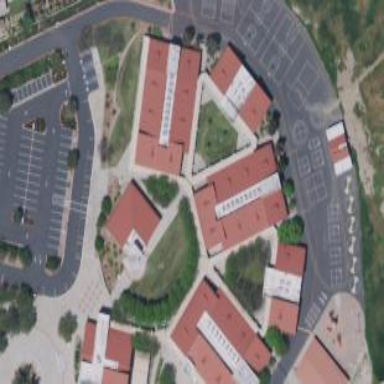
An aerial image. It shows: School.